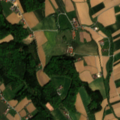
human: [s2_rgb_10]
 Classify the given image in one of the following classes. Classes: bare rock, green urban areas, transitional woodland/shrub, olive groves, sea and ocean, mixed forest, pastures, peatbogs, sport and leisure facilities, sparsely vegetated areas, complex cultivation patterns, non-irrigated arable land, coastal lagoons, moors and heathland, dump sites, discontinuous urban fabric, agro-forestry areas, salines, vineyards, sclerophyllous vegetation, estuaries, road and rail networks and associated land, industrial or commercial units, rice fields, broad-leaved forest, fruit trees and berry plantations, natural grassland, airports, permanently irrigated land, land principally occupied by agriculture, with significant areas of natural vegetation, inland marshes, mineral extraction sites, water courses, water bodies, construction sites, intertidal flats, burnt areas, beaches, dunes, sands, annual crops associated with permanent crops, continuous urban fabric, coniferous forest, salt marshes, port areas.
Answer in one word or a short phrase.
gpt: non-irrigated arable land, complex cultivation patterns, land principally occupied by agriculture, with significant areas of natural vegetation, broad-leaved forest, mixed forest